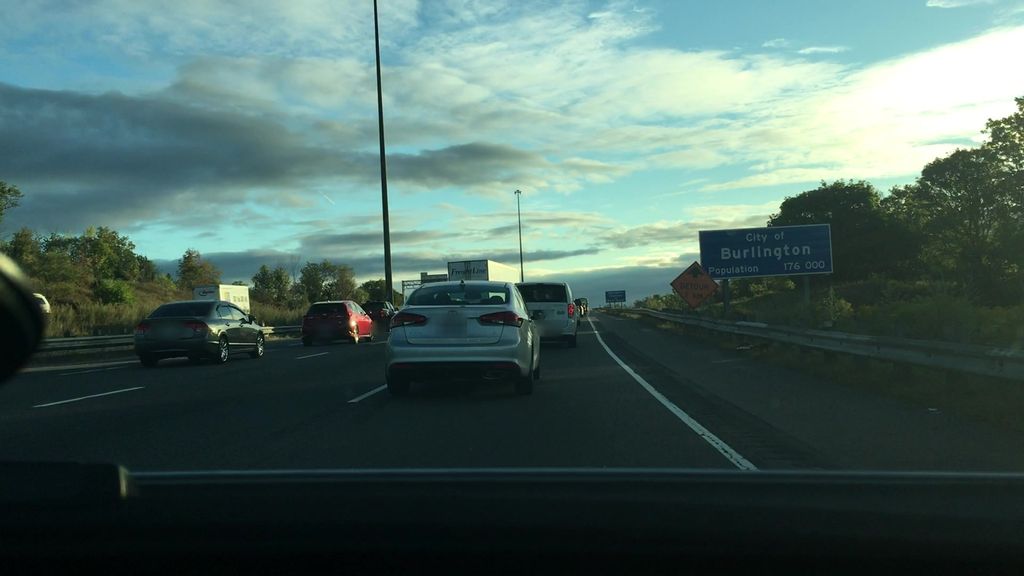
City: hamilton